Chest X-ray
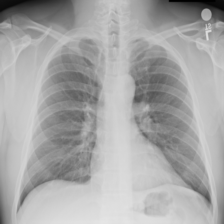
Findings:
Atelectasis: negative
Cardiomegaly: negative
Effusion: negative
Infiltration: negative
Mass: negative
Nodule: negative
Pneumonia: negative
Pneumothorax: negative
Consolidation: negative
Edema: negative
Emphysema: negative
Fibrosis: negative
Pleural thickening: negative
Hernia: negative